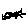
Label: cloud